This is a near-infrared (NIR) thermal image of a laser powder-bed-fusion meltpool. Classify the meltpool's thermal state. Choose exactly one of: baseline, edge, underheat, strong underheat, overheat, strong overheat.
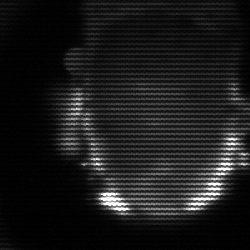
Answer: baseline